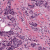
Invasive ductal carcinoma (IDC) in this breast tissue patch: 1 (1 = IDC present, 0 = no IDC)